Field crop: maize
Growth stage: 2
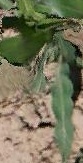
Species: maize